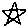
Label: star